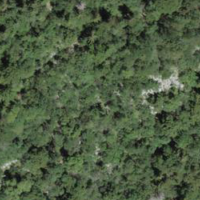
EUNIS habitat code: 41
Species observed at this site:
Juniperus communis
Laburnum alpinum